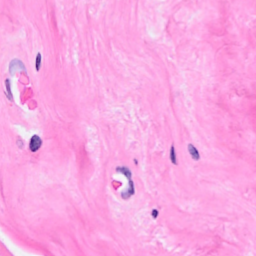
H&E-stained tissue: Breast